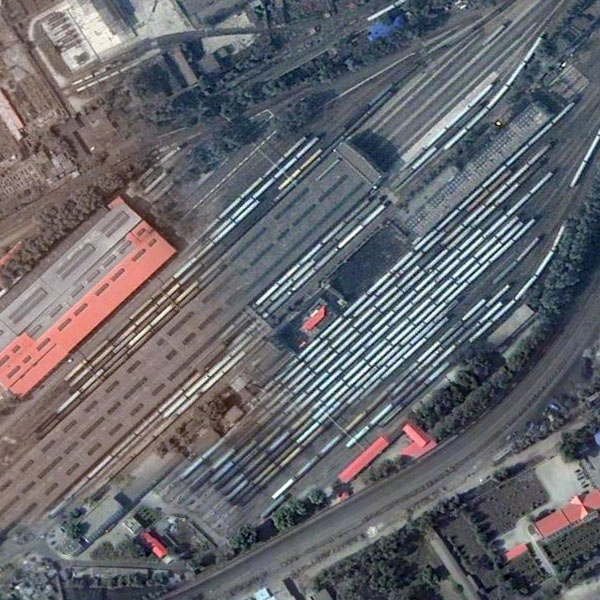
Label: railwayStation